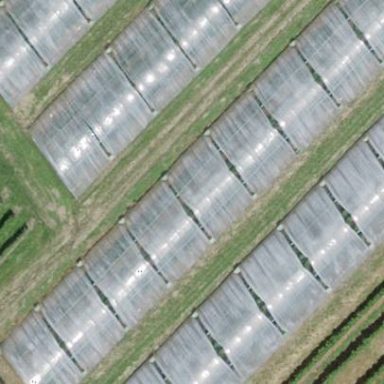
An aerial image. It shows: Greenhouse.